Question: What size class Should i use for iOS 7 Landscape mode, since compact height layouts are not supported in iOS 7?
Should i also support the regular height orientation, but it doesnt have a regular orientation for iphone.
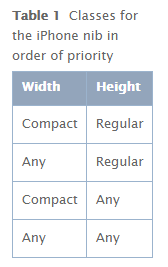
Answer: I'm not sure what you're looking to do is possible. I asked a very similar <URL> and had a good answer, however the answer was that it's not really doable. Personally I left 7.0 behind.